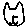
Label: cat